【题型】解答题　【知识点】平面几何　【难度】easy
如图，$DE \parallel BC$，$EF \parallel CG$，$AD:AB=1:3$，$AE=3$。

(1) 求 $EC$ 的值；

(2) 求证：$AD \cdot AG = AF \cdot AB$。
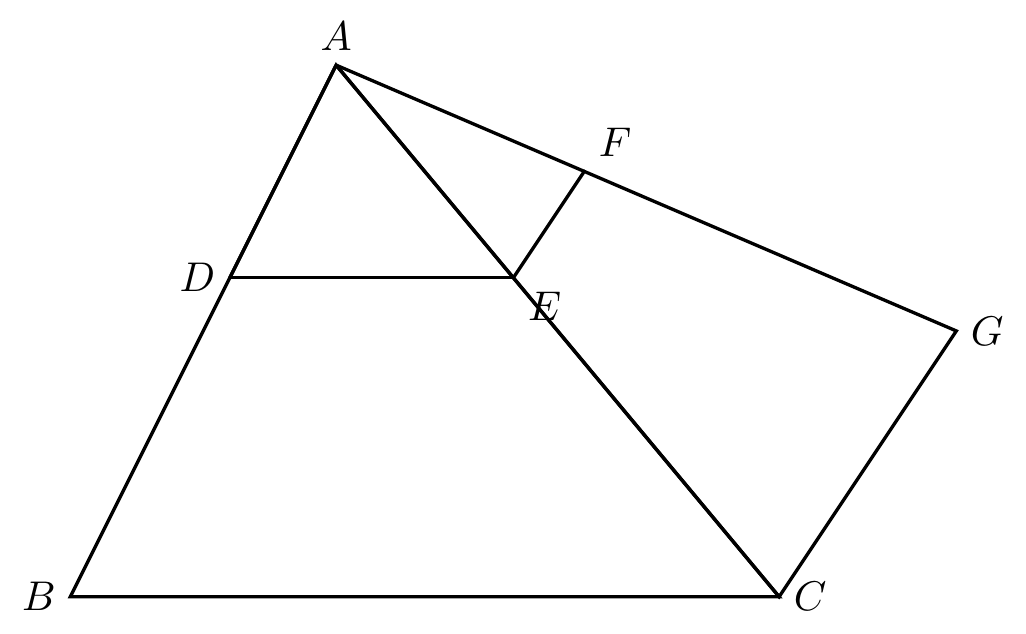
【解答】
解：（1）$\because DE \parallel BC$，

$\therefore \dfrac{AD}{AB} = \dfrac{AE}{AC}$，

又 $\dfrac{AD}{AB} = \dfrac{1}{3}$，$AE=3$，

$\therefore \dfrac{3}{AC} = \dfrac{1}{3}$，

解得 $AC=9$，

$\therefore EC=AC-AE=9-3=6$；

（2）$\because DE \parallel BC$，$EF \parallel CG$，

$\therefore \dfrac{AD}{AB} = \dfrac{AE}{AC} = \dfrac{AF}{AG}$，

$\therefore AD \cdot AG = AF \cdot AB$。